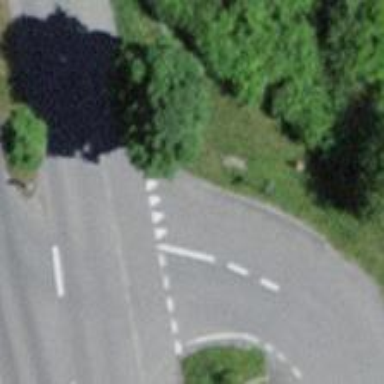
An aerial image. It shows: Road with "give way" sign.